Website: lowes
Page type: delivery-shipping
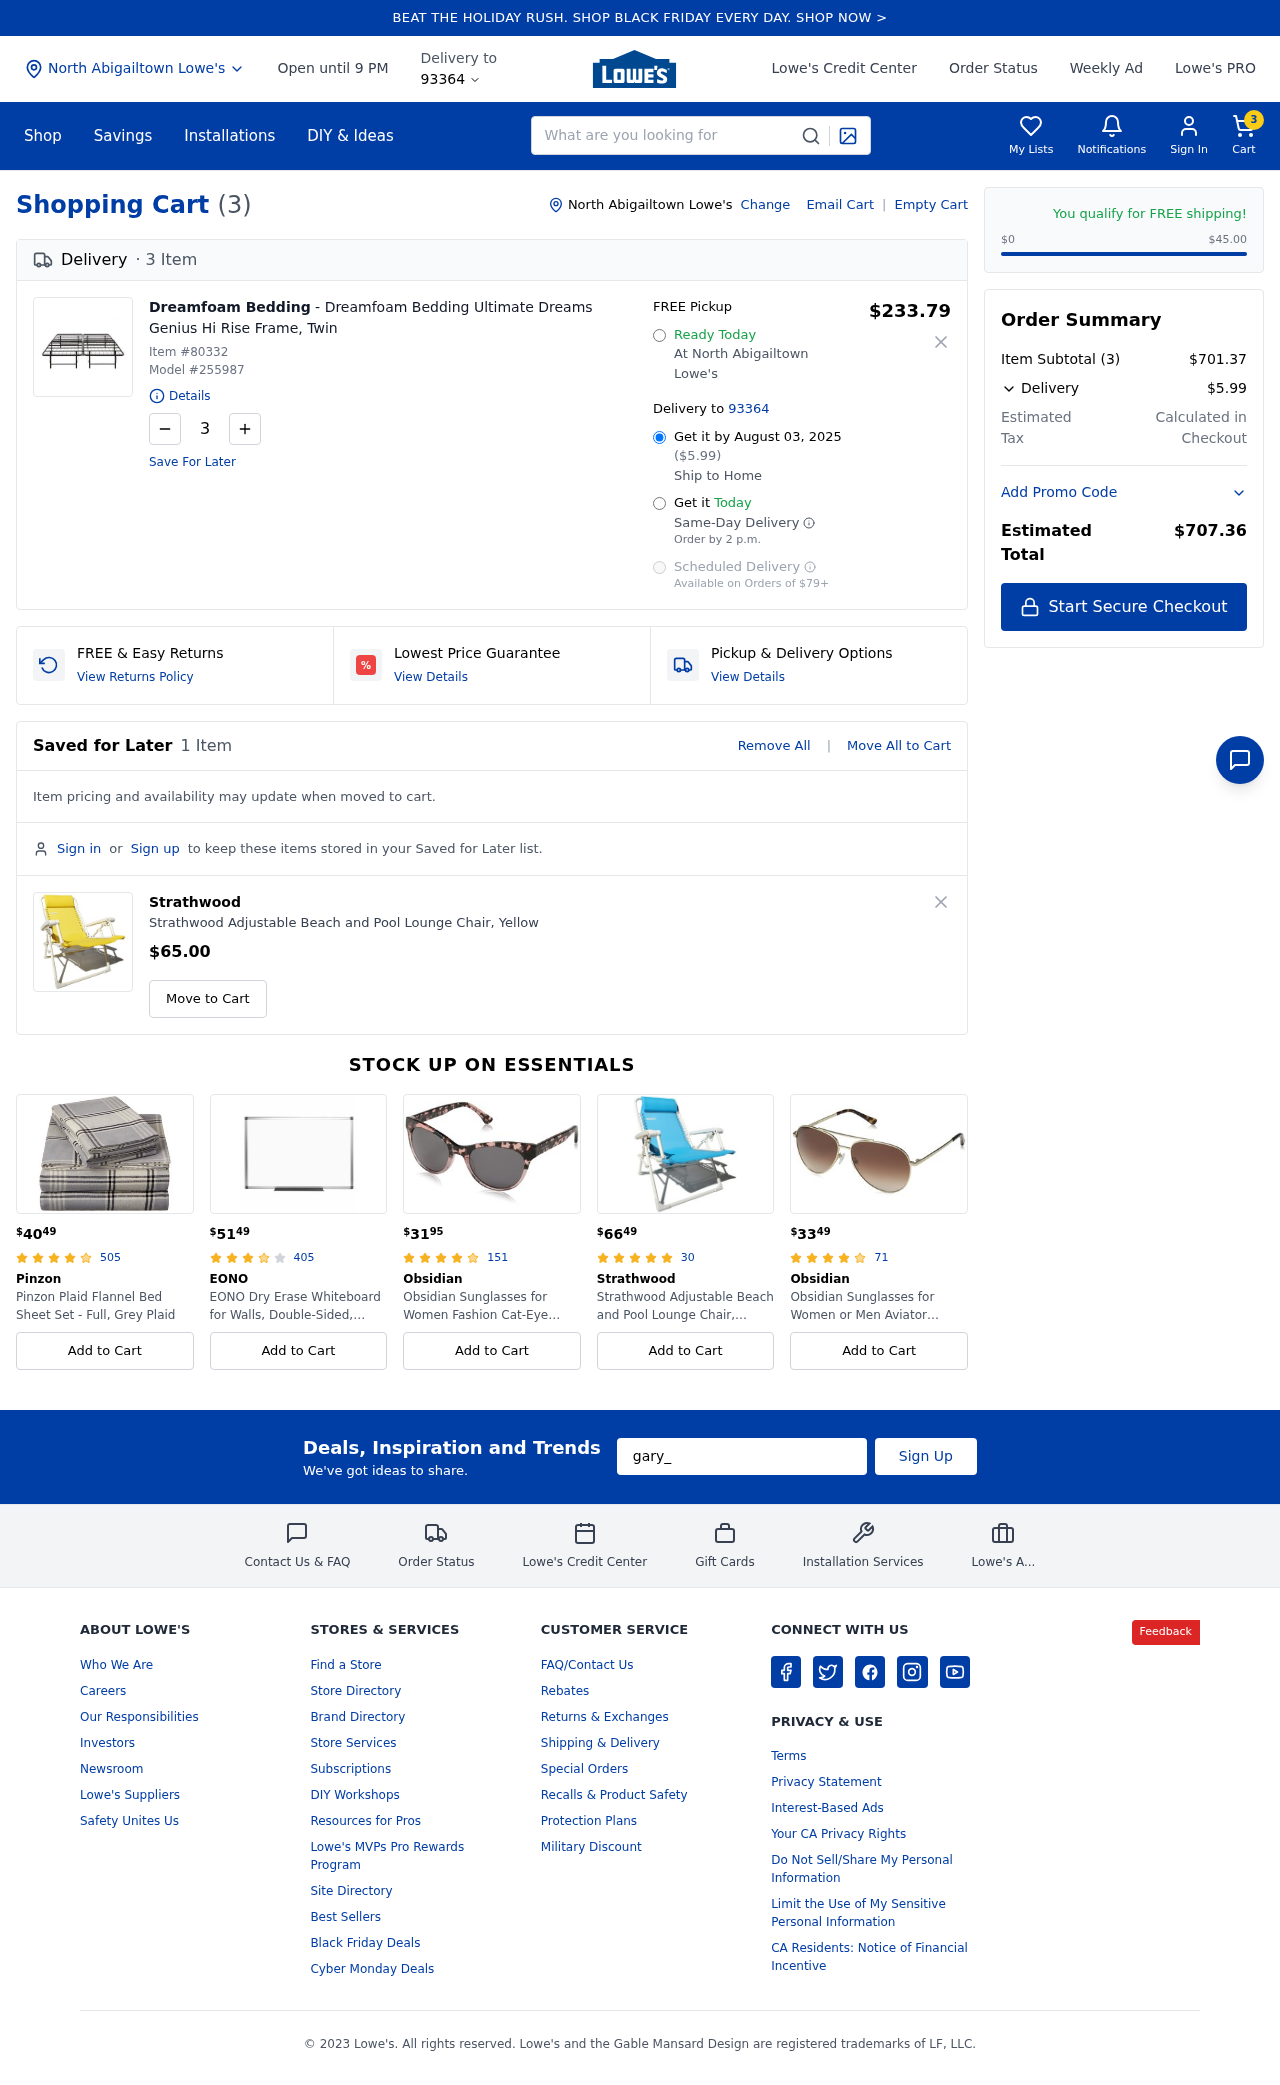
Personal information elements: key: PII_CITY
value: North Abigailtown
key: PII_EMAIL
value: gary_phillips@gmail.com
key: PII_POSTCODE
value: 93364
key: PII_CITY2
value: North Abigailtown
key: PII_CITY3
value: North Abigailtown
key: PII_POSTCODE2
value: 93364
Product elements: key: PRODUCT1_BRAND
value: Dreamfoam Bedding
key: PRODUCT1_NAME
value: Dreamfoam Bedding Ultimate Dreams Genius Hi Rise Frame, Twin
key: PRODUCT1_PRICE
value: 233.79
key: PRODUCT1_QUANTITY
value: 3
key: PRODUCT2_BRAND
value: Strathwood
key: PRODUCT2_NAME
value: Strathwood Adjustable Beach and Pool Lounge Chair, Yellow
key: PRODUCT2_PRICE
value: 65
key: PRODUCT1_ITEM_NUMBER
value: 80332
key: PRODUCT1_MODEL_NUMBER
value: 255987
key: PRODUCT3_PRICE
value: $4049
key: PRODUCT3_NUM_RATINGS
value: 505
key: PRODUCT3_BRAND
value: Pinzon
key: PRODUCT3_NAME
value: Pinzon Plaid Flannel Bed Sheet Set - Full, Grey Plaid
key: PRODUCT4_PRICE
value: $5149
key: PRODUCT4_NUM_RATINGS
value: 405
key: PRODUCT4_BRAND
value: EONO
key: PRODUCT4_NAME
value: EONO Dry Erase Whiteboard for Walls, Double-Sided, Magnetic 90 x 120 cm Board, Silver Aluminum Frame
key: PRODUCT5_PRICE
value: $3195
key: PRODUCT5_NUM_RATINGS
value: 151
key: PRODUCT5_BRAND
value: Obsidian
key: PRODUCT5_NAME
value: Obsidian Sunglasses for Women Fashion Cat-Eye Frame 11, Blush Tortoise, 53.5 mm
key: PRODUCT6_PRICE
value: $6649
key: PRODUCT6_NUM_RATINGS
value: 30
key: PRODUCT6_BRAND
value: Strathwood
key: PRODUCT6_NAME
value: Strathwood Adjustable Beach and Pool Lounge Chair, Caribbean Blue
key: PRODUCT7_PRICE
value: $3349
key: PRODUCT7_NUM_RATINGS
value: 71
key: PRODUCT7_BRAND
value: Obsidian
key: PRODUCT7_NAME
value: Obsidian Sunglasses for Women or Men Aviator Frame 01
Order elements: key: ORDER_NUM_ITEMS
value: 3
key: ORDER_DELIVERY_DATE
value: August 03, 2025
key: ORDER_SHIPPING_COST
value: $5.99
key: ORDER_SUBTOTAL
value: $701.37
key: ORDER_TOTAL
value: $707.36
Search elements: key: HEADER_SEARCH
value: What are you looking for